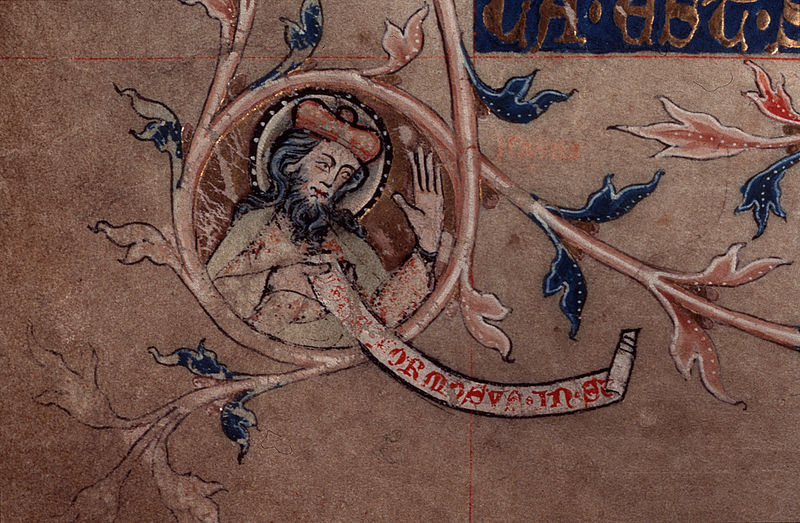
Titel: Codex Gisle
Institution: Osnabrück, Diözesanarchiv
Schlagwörter: blau, blätter, hand, mann, blume, blumen, finger, hut, nase, rot, alt, bart, kappe, mütze, augen, band, mensch, gold, mantel, blatt, pflanze, pflanzen, krone, lippen, kreis, ranken, kopfbedeckung, schrift, verzierung, buch, kreuz, druck, seite, text, strich, initiale, rolle, pergament, heiligenschein, jesus, mittelalter, heiliger, blumenranke, fresko, lilien, gruß, sakral, spruchband, schriftband, schruft, buchkunst, akappe